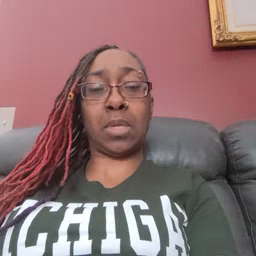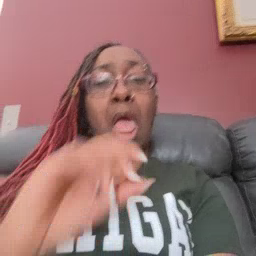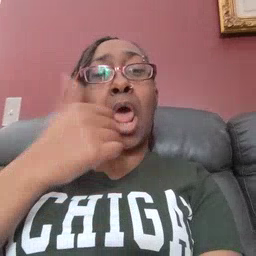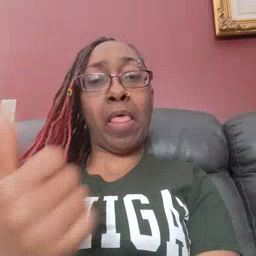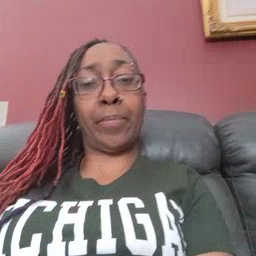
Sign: another